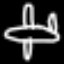
Label: airplane